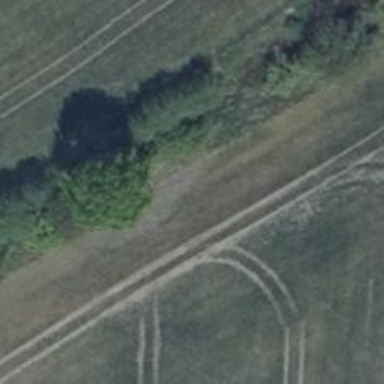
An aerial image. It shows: Hunting stand.